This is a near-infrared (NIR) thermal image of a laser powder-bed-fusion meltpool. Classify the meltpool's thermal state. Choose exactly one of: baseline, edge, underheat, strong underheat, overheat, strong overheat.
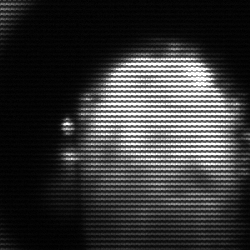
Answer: baseline